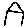
Label: house